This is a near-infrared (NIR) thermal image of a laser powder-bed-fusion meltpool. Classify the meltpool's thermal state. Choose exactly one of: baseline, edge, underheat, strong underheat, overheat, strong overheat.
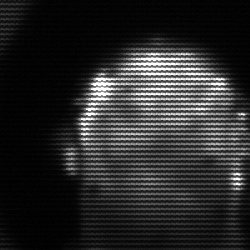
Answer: baseline